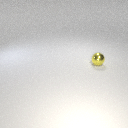
small yellow metal sphere